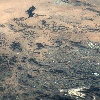
Label: land